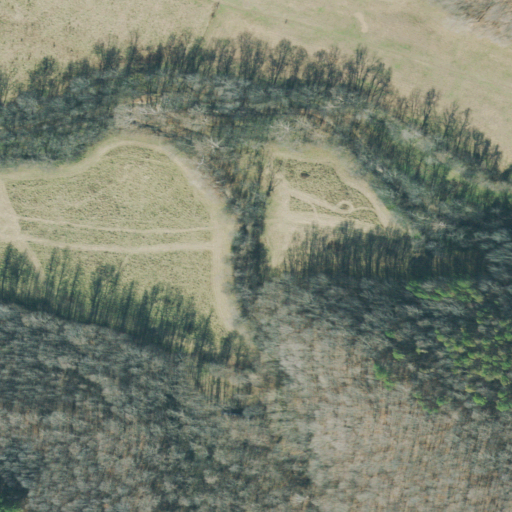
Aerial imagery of valley in Tennessee named Timothy Hollow containing deciduous forest, pasture, evergreen forest, and grassland